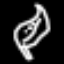
Label: leaf